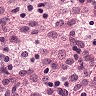
Metastatic tissue present: no